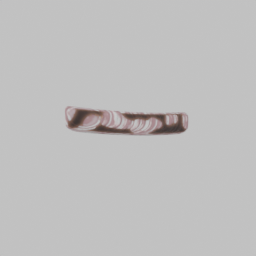
Label: animals